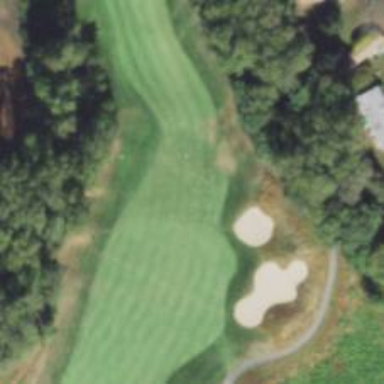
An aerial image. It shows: View of golf hole.